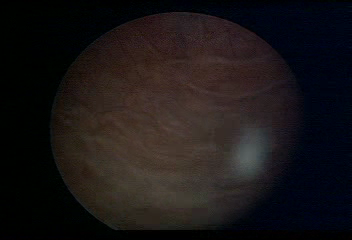
Modality: WLC
Class: Normal mucosa
Bladder cancer association: No